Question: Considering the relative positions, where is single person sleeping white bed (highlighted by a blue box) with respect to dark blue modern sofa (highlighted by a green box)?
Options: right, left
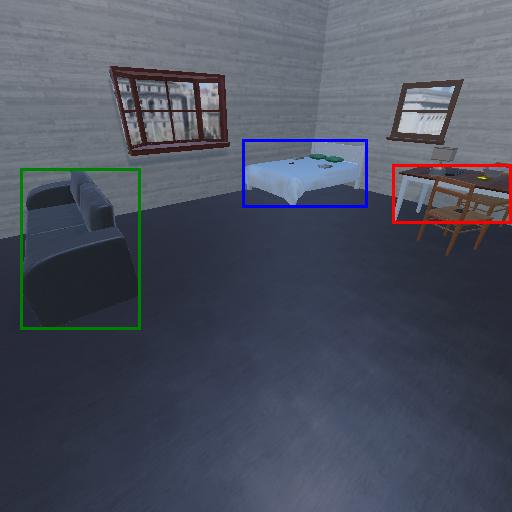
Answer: right